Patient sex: M
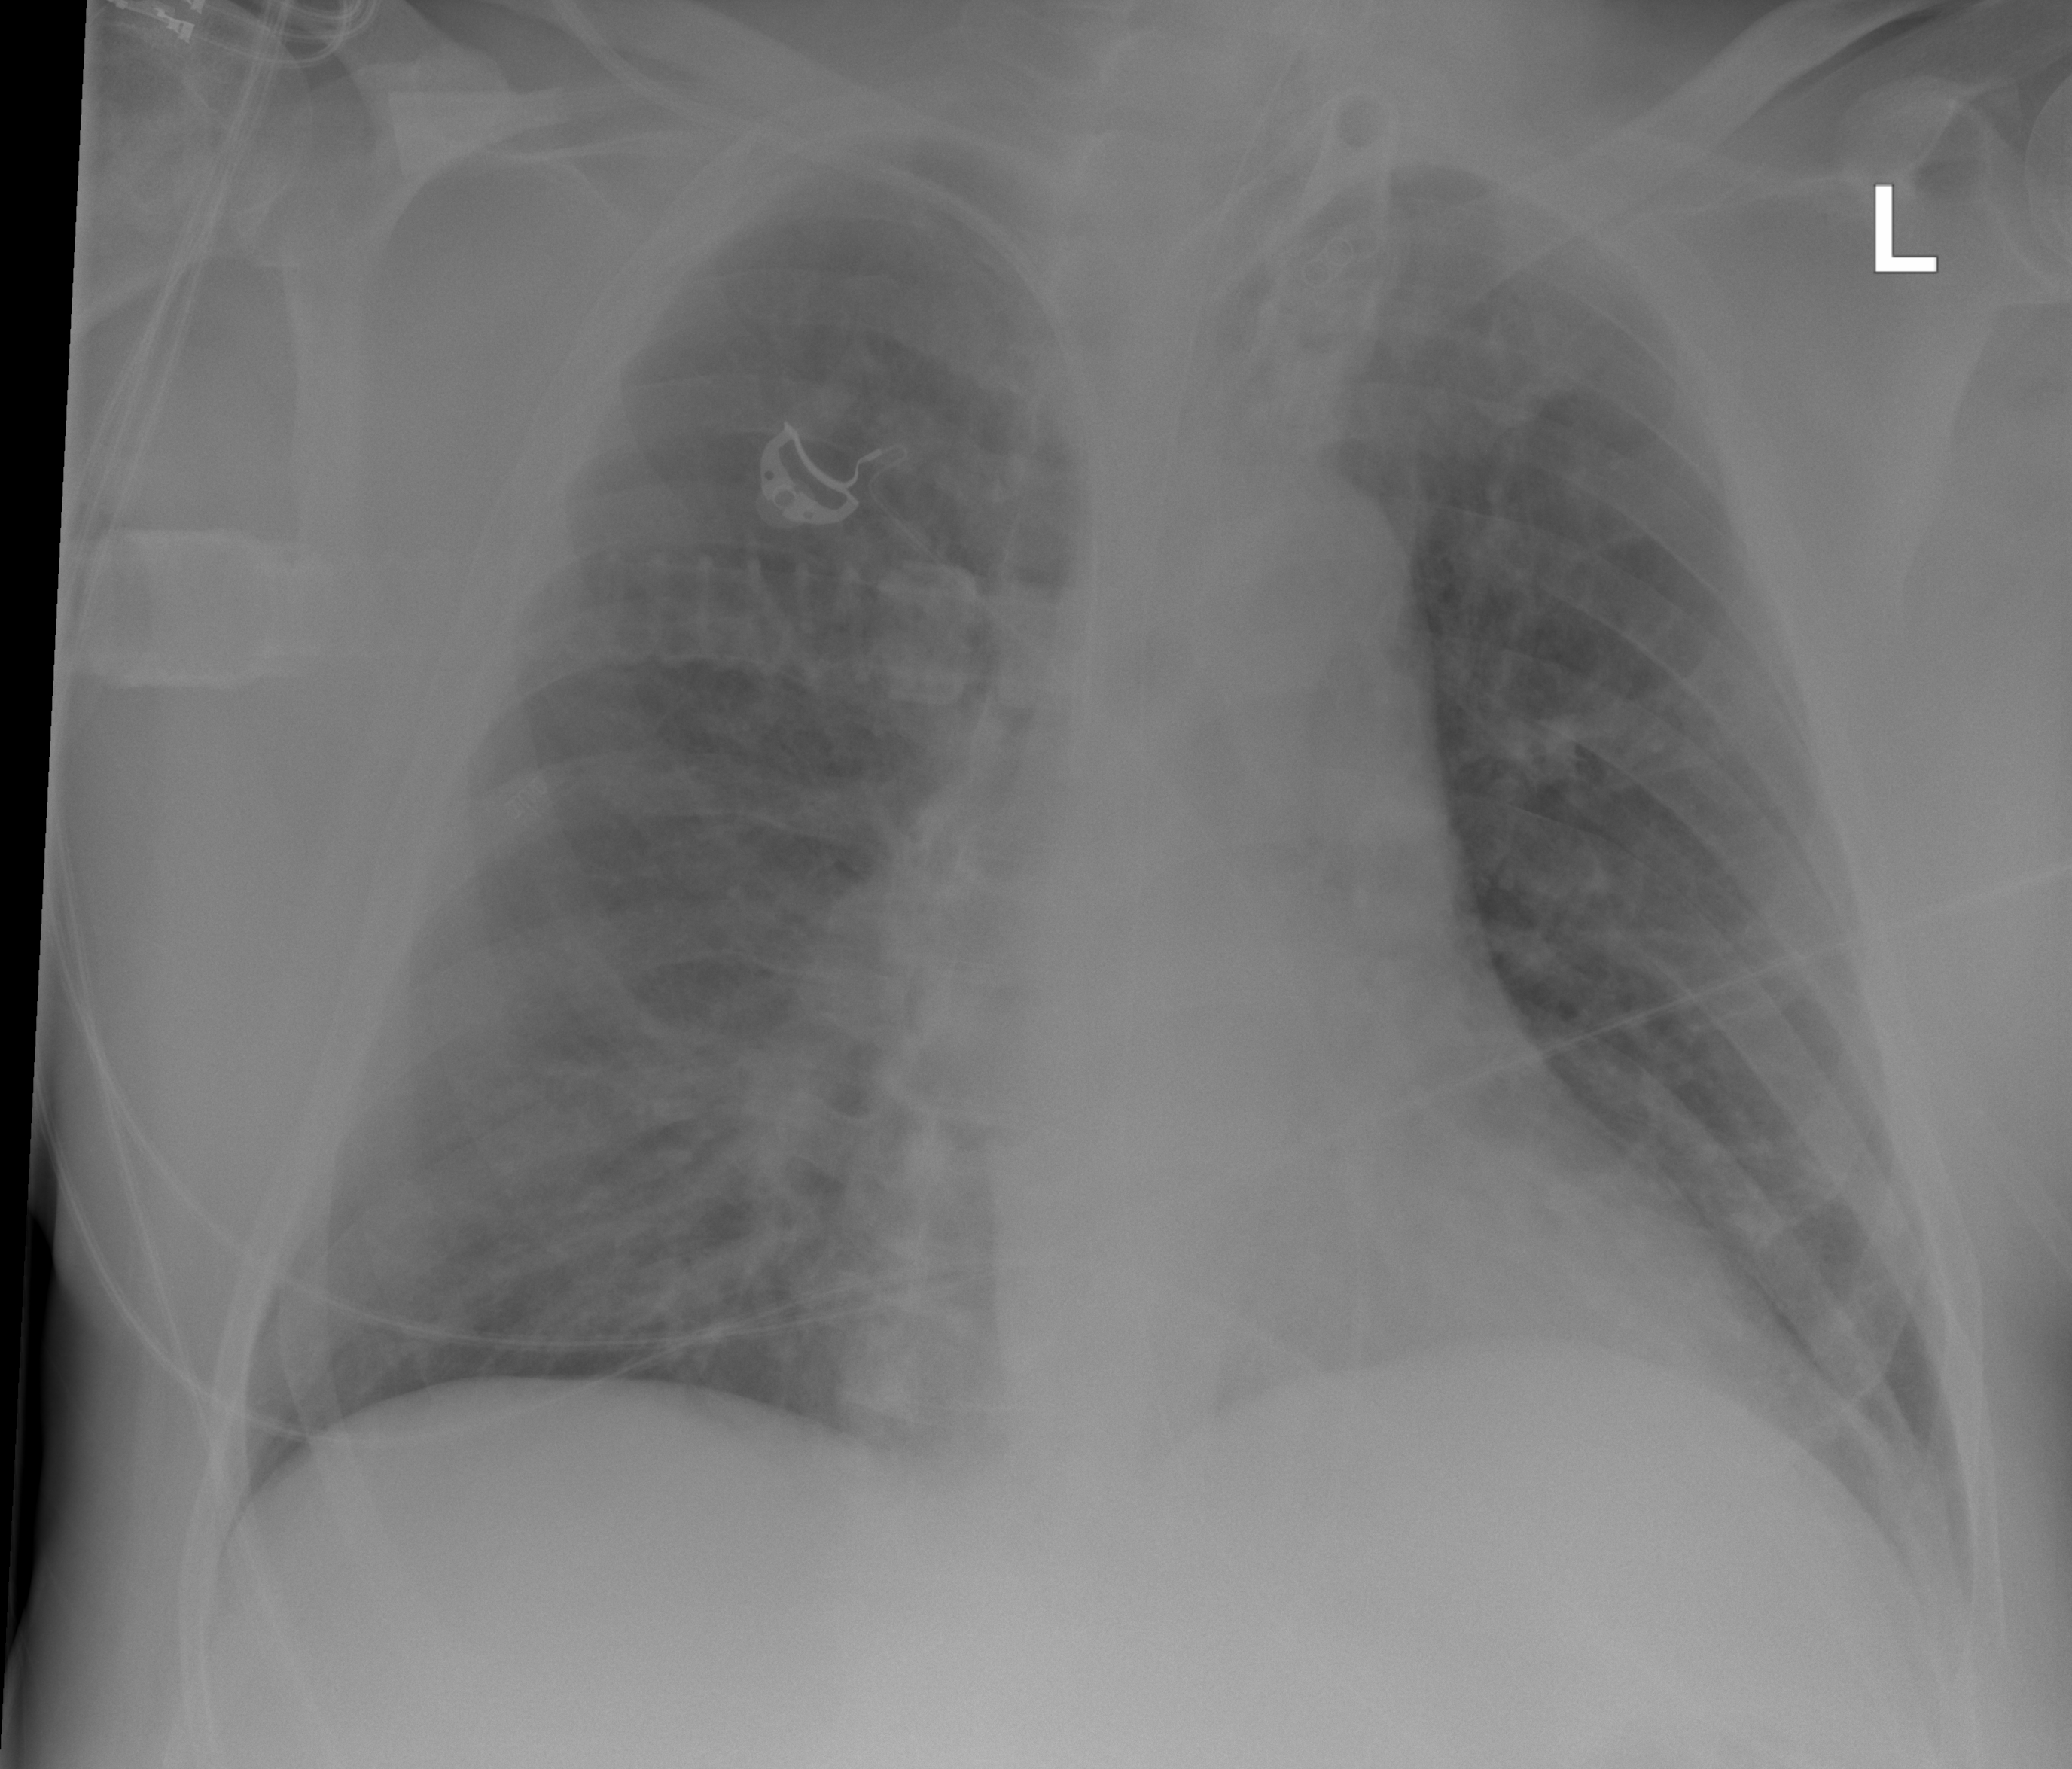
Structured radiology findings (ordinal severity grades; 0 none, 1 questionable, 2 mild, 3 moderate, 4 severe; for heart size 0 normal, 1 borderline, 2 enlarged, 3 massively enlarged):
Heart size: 0
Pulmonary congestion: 2
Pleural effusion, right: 0
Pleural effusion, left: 2
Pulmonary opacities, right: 2
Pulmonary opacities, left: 2
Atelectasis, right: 2
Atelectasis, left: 2